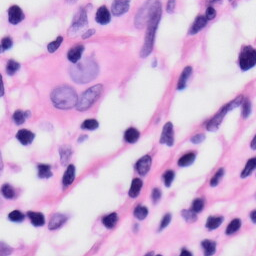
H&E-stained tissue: Skin